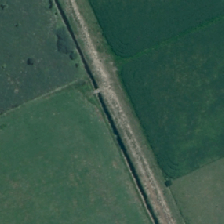
Land cover: high_producing_grassland